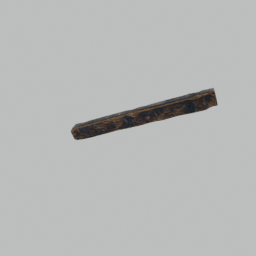
Label: architecture